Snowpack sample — Loveland Pass, Silver Plume, Colorado, USA (12/14/25, 10:50 AM MST)
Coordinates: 39.664, -105.882
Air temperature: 36 °F
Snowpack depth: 67 cm
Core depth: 20 cm
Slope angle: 6°, slope face: 326°
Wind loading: low
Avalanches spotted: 0
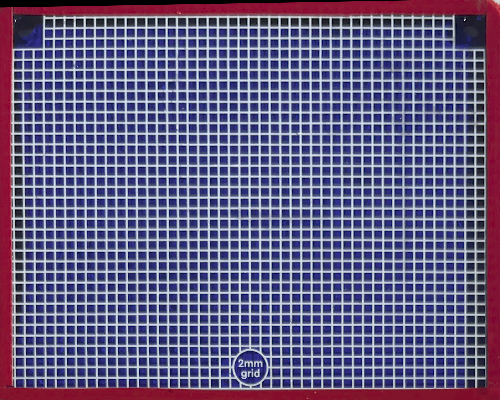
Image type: profile
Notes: No avalanches spotted, very late start to the season with minimal snowpack